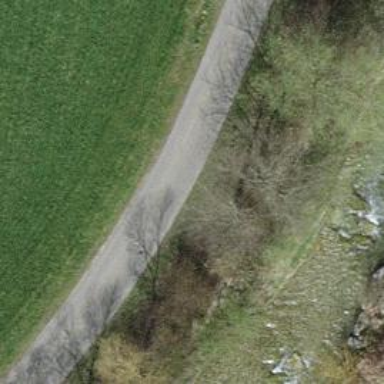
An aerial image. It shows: Well-maintained track road with grade 1 tracktype.